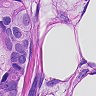
Metastatic tissue present: yes